Field crop: tomato
Growth stage: 1
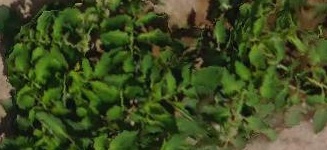
Species: tomato